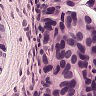
Metastatic tissue present: yes